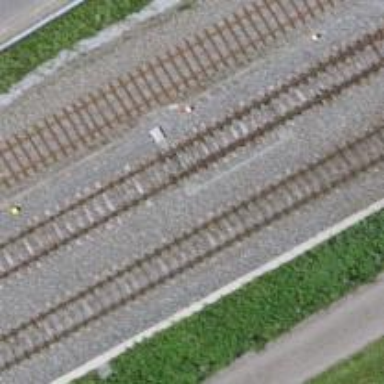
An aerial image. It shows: Single railway track with electrification through contact line.